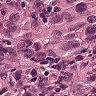
Metastatic tissue present: yes